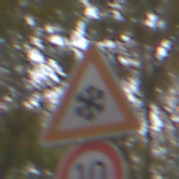
Verkehrszeichen: SchneeOderEisglaette
Zusatzzeichen unten: Geschwindigkeit10
Umgebung: Outdoor, Nature
Tageszeit: Midday
Wetter: Overcast
Licht: Natural
Jahreszeit: NotSpecified
Kontrast: LowContrast